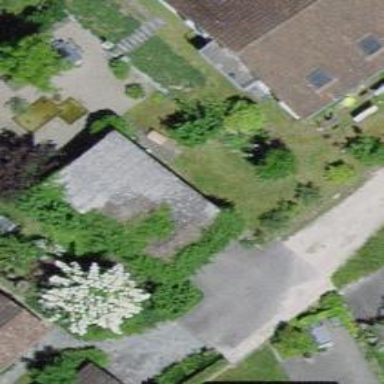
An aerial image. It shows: Garage.